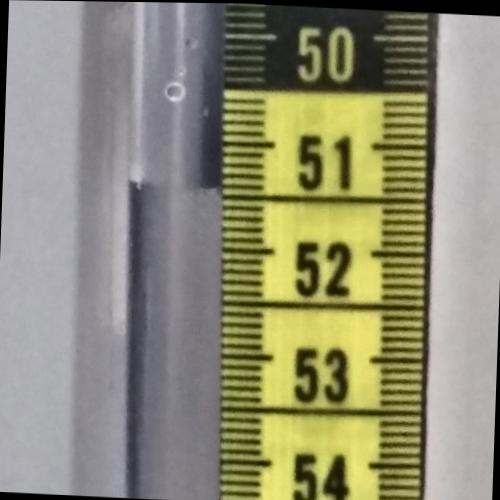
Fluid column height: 51.4 cm